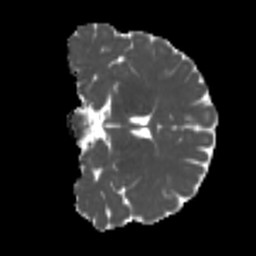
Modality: MD
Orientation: coronal
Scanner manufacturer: siemens
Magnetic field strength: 3 T
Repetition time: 4 s
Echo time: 0.0594 s